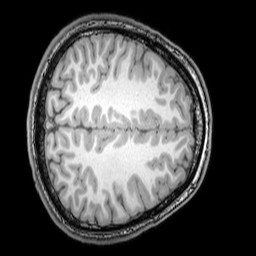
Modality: T1w
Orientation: axial
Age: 24
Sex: male
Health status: healthy
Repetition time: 0.081 s
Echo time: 0.037 s